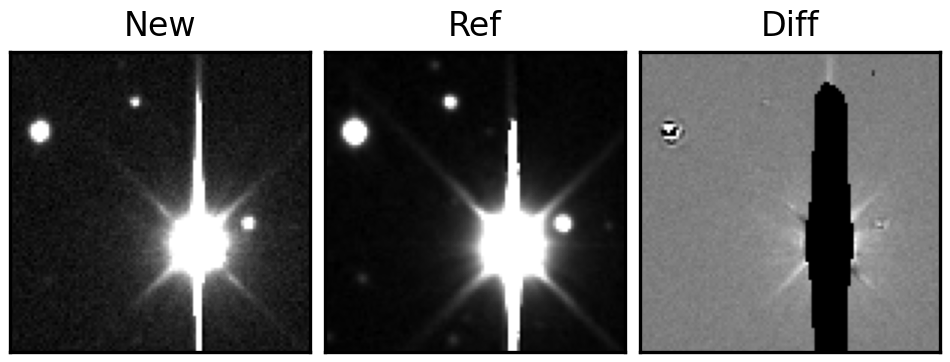
Label: bogus